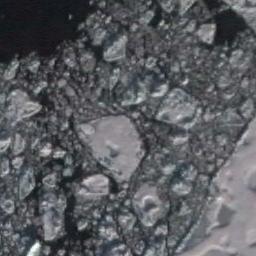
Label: sea_ice